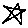
Label: star